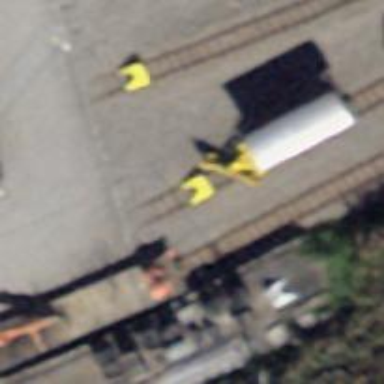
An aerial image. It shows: Railway buffer stop.